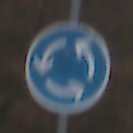
Verkehrszeichen: Kreisverkehr
Umgebung: Outdoor, Nature
Tageszeit: MorningAfternoon
Wetter: Overcast
Licht: Natural
Jahreszeit: NotSpecified
Kontrast: LowContrast